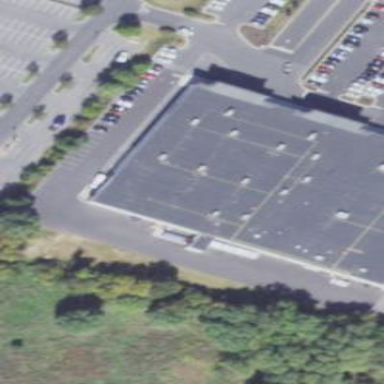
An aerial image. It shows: Retail department store building.